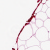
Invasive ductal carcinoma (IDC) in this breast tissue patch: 0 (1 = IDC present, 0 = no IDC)